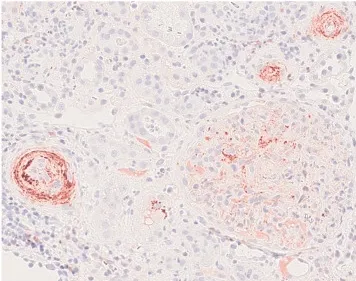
Kidney biopsy findings. (C) Immunochemistry study showing positive C5b-9 staining in arterioles, inter-lobular artery and glomeruli within the mesangium (Mouse IgG, B7 antineoepitope, 1x40). 1Kindly provided by Prof. P. Morgan (Cardiff Intitute of Infection&Immunity, UK).
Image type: pathology (congo_red)